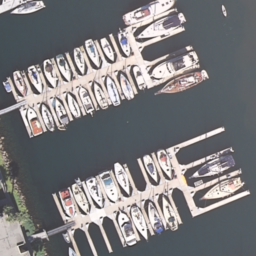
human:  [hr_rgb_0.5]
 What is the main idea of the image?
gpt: harbor